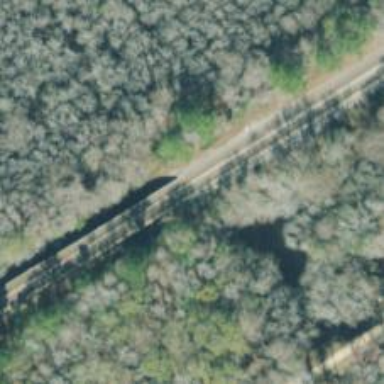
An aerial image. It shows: Railway bridge.